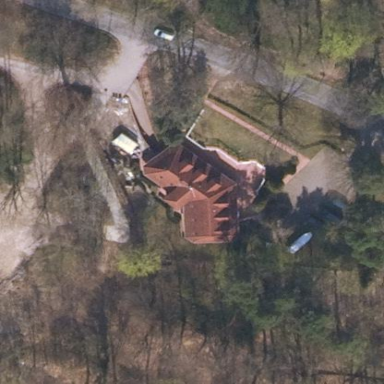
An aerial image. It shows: Guest house building.